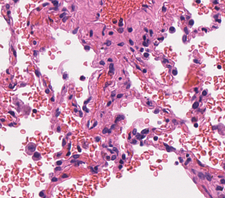
Tumor epithelial tissue: no
Tumor-associated stroma tissue: no
Normal tissue: yes